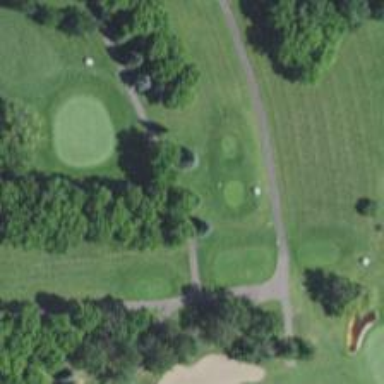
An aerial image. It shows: Golf tee.